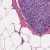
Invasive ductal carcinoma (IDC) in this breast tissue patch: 0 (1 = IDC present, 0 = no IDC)